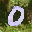
Label: 0